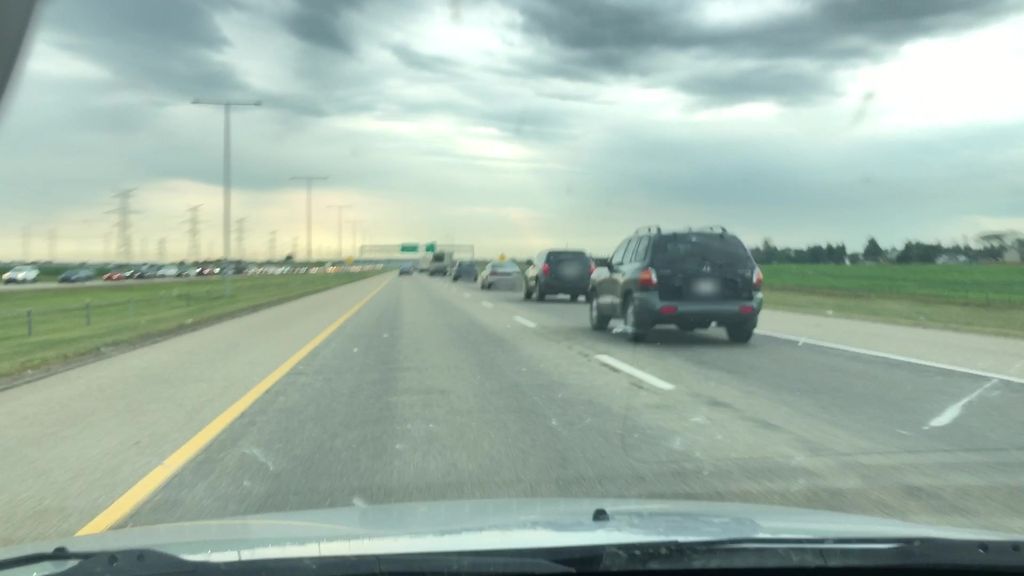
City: edmonton